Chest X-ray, AP view. Patient: 40 years old, sex F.
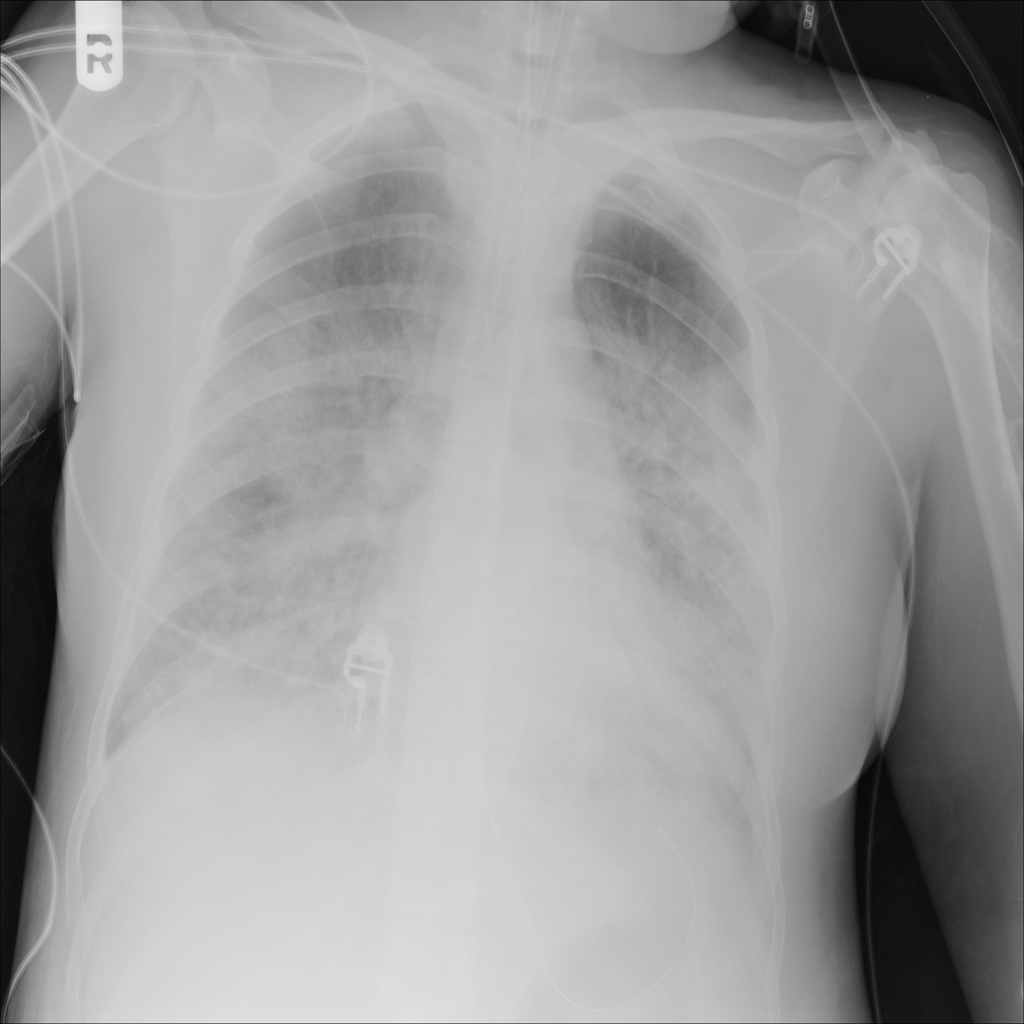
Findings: No Finding